Aerial crown-view tile of a tropical tree (Barro Colorado Island, Panama), acquired 20241014:
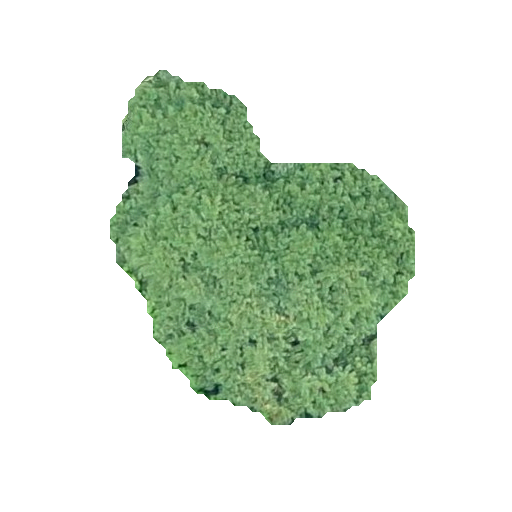
Species: Jacaranda copaia
GBIF accepted scientific name: Jacaranda copaia
Crown area: 108.752 m²